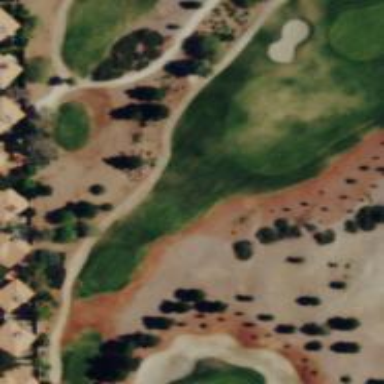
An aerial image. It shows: Rough area on grassy golf course.